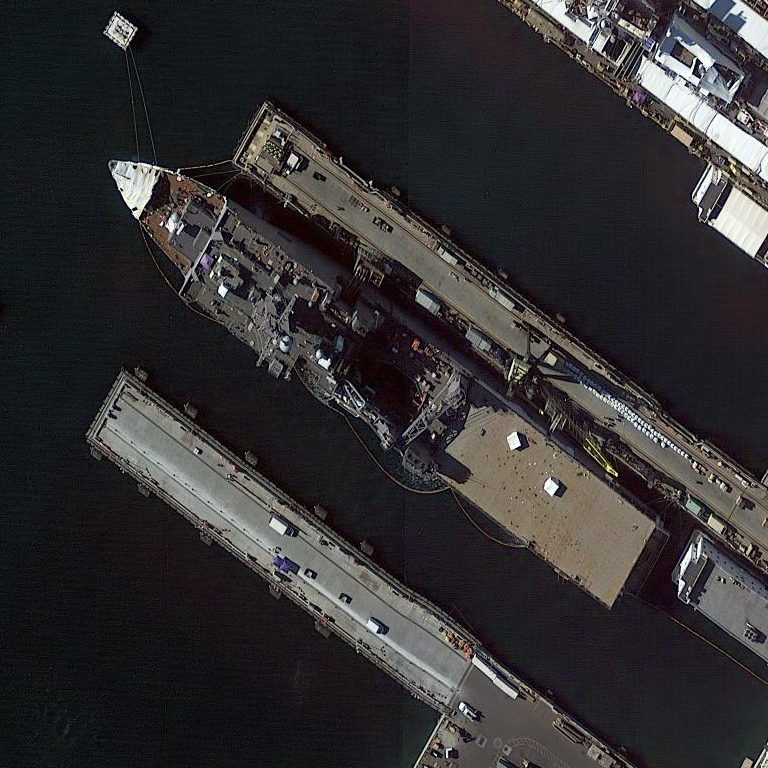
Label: combat